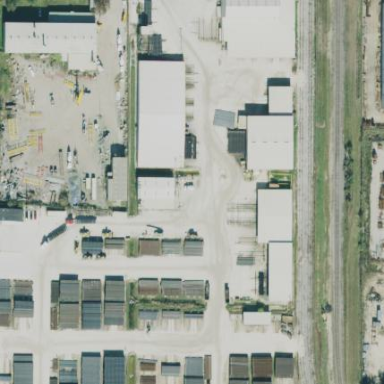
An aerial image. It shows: Industrial area.